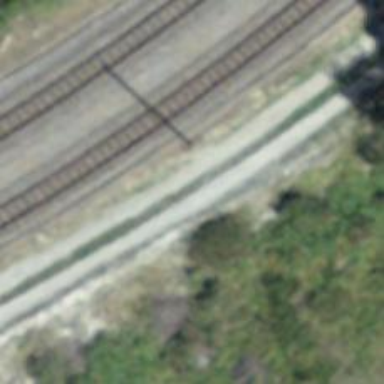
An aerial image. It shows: Catenary mast for power lines.